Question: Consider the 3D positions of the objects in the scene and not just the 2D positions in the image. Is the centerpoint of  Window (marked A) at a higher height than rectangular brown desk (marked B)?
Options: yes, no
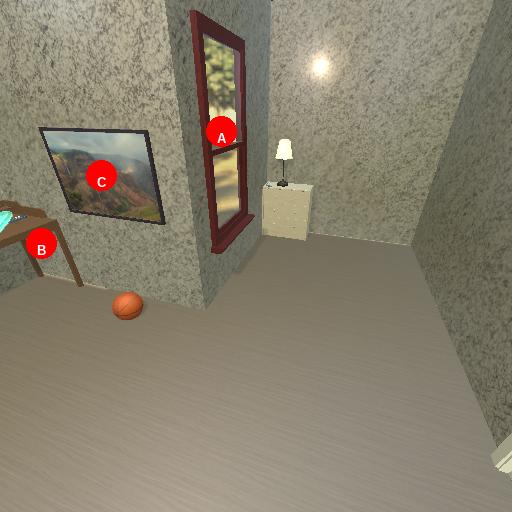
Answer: yes